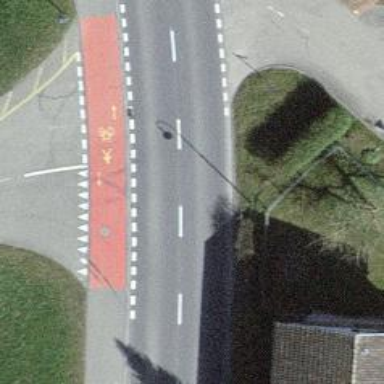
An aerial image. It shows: Secondary road with cycle track on the right side.